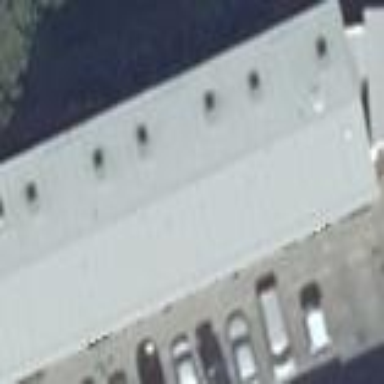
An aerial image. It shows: Building with antique white color.